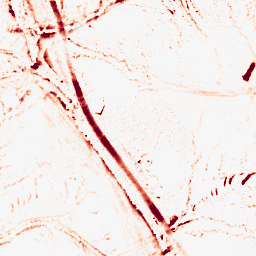
Category: morphological
Decomposition family: morphological
Decomposition parameters: operation: opening
size: 5
Upsampling method: linear_exact
Upsampling parameters: scale: 4
Upsampling scale: 4